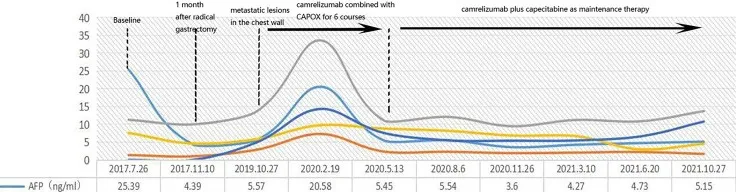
We closely followed the patient's tumor markers, but unfortunately there were no significant abnormalities and no specific changes in the patient's tumor markers during the onset and treatment.
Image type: chart (chart)